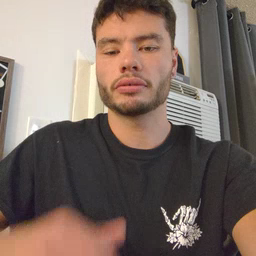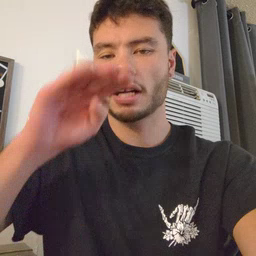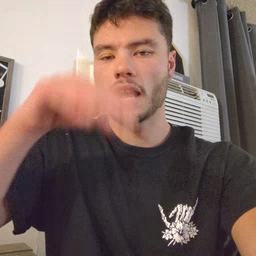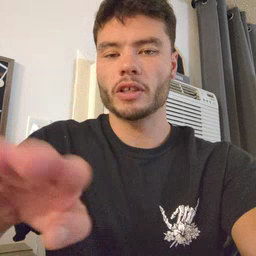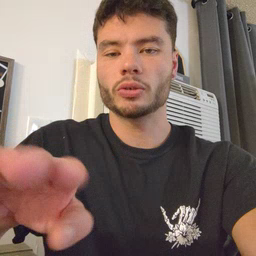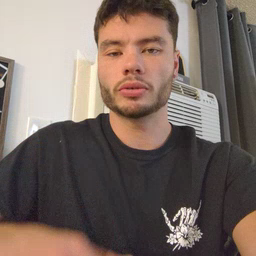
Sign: elephant